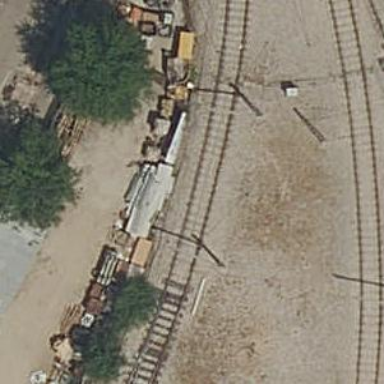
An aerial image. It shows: Yard meant for services.